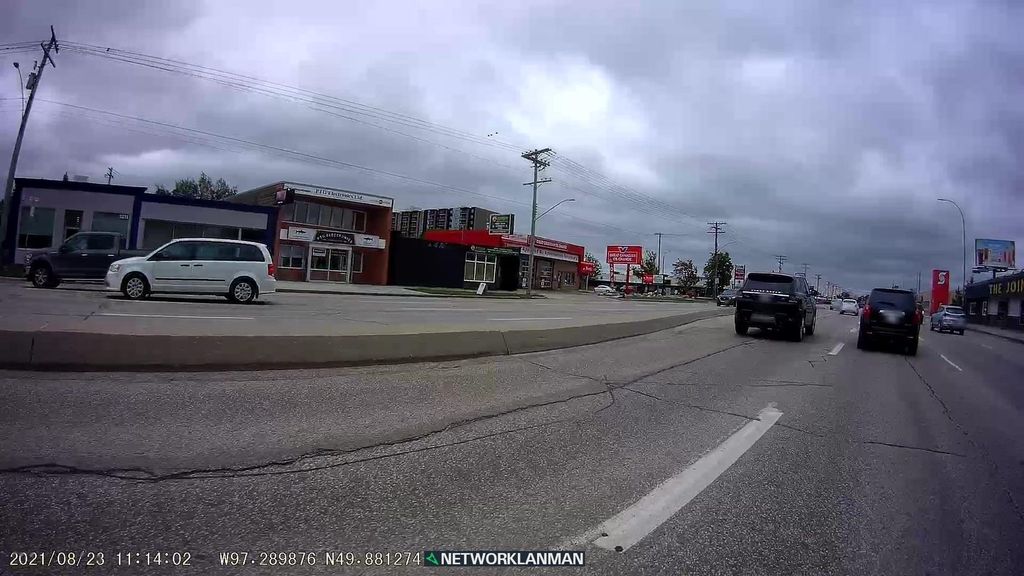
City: winnipeg